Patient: sex F, age 32
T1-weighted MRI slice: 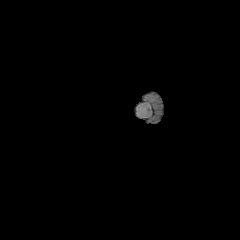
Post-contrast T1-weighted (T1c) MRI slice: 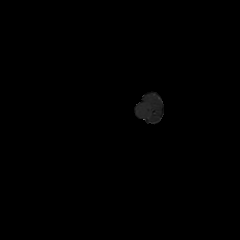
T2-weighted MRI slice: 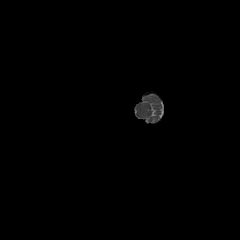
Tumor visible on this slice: no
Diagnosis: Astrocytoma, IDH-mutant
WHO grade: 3